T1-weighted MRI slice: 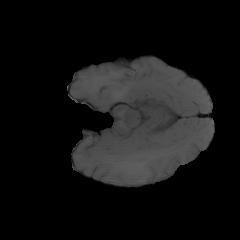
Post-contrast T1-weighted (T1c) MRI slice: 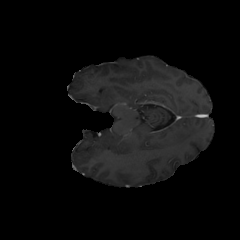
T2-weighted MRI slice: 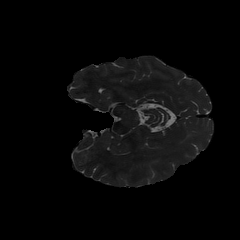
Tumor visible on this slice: no